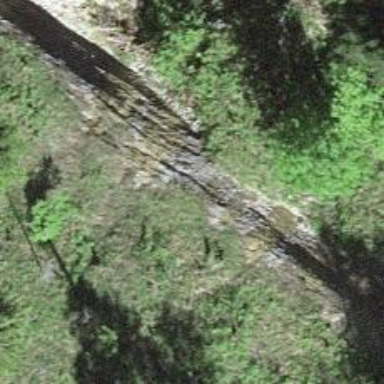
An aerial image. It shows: Cliff in nature.